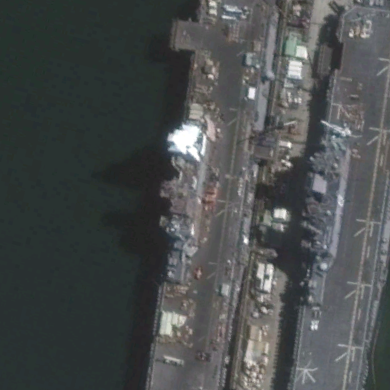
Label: assault